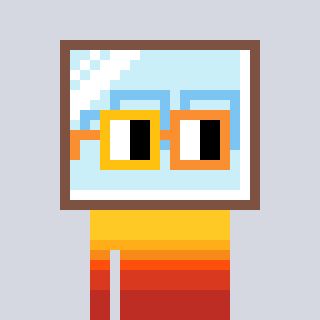
a pixel art character with square yellow and orange glasses, a mirror-shaped head and a rust-colored body on a cool background